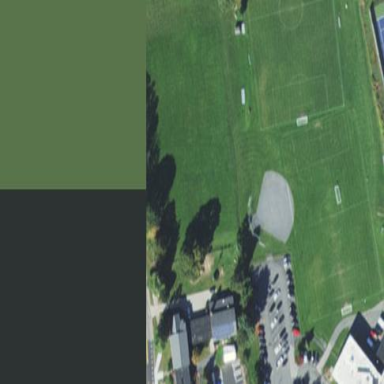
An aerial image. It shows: Lacrosse pitch for sports and leisure activities.